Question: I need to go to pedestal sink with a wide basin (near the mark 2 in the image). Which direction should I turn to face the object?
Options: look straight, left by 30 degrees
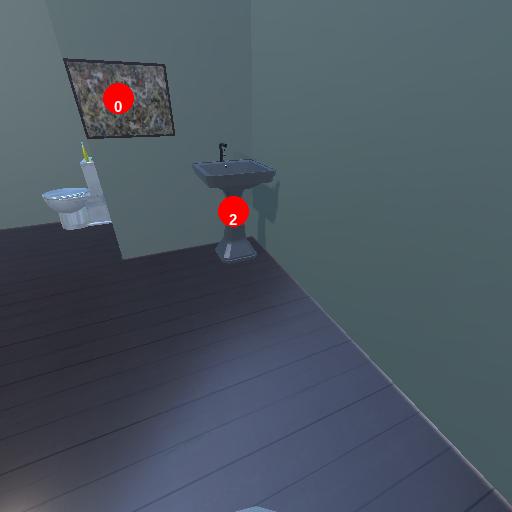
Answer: look straight